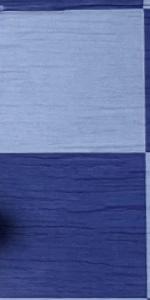
Label: Empty